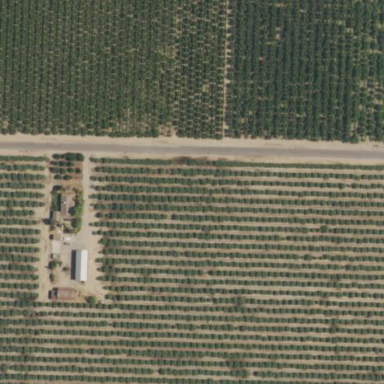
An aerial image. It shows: Vineyard on agricultural properties.